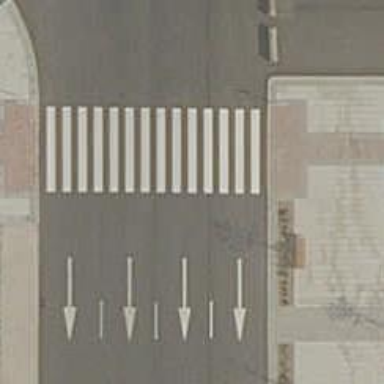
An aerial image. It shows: Uncontrolled zebra crossing on the road.